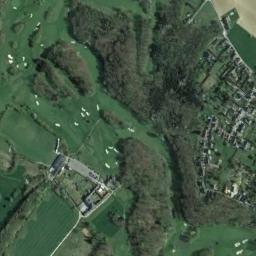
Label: golf_course